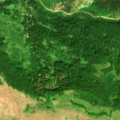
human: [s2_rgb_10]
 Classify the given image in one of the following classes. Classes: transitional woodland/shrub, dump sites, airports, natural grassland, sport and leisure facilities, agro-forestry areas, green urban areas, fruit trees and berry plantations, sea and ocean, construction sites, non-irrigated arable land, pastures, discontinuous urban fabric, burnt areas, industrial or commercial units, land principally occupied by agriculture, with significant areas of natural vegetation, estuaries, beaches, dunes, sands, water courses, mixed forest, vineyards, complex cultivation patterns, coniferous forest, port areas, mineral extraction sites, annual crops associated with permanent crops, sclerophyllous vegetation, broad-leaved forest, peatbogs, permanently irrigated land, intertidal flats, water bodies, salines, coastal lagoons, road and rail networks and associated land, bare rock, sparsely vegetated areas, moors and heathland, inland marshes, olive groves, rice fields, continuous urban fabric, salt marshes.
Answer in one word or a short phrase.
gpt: broad-leaved forest, coniferous forest, natural grassland, transitional woodland/shrub